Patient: sex M, age 35
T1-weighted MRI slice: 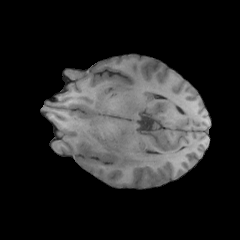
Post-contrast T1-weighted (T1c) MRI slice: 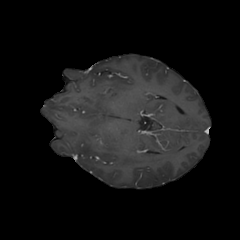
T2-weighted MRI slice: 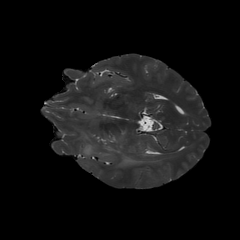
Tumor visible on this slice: yes
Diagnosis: Astrocytoma, IDH-wildtype
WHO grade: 2